Question: I am developing a controller in which I consult information and the results are shown in the view of my controller and I send them via email by pressing a "Send Email" button.
Here is an example:

But when I want to pass my LINQ results to the 'SendEmail()' method, I get an error.
The LINQ results are:
<URL>
Here is my controller
'''
using System;
using System.IO;
using System.Text;
using System.Collections.Generic;
using System.Linq;
using System.Web;
using System.Net.Mail;
using System.Web.Mvc;
namespace MvcInventory.Controllers
{
public class HomeController : Controller
{
public ActionResult Index()
{
Entities db = new Entities();
var s = from sw in db.TB_RS_PROD.Where(x => x.IDPROD == 1)
select sw;
ViewData["email"] = s;
return View(s);
}
protected string RenderPartialViewToString(string viewName, object model)
{
if (string.IsNullOrEmpty(viewName))
viewName = ControllerContext.RouteData.GetRequiredString("action");
ViewData.Model = model;
using (StringWriter sw = new StringWriter())
{
ViewEngineResult viewResult = ViewEngines.Engines.FindPartialView(ControllerContext, viewName);
ViewContext viewContext = new ViewContext(ControllerContext, viewResult.View, ViewData, TempData, sw);
viewResult.View.Render(viewContext, sw);
return sw.GetStringBuilder().ToString();
}
}
public ActionResult SendEmail()
{
var htmlp = RenderPartialViewToString("~/Views/Home/Index.cshtml", ViewData["email"]);
SmtpClient SmtpServer = new SmtpClient();
MailMessage mail = new MailMessage();
SmtpServer.Credentials = new System.Net.NetworkCredential("IT@serv.com", "");
SmtpServer.Port = 25;
SmtpServer.Host = "150.147.12.155";
mail = new MailMessage();
mail.From = new MailAddress("IT@serv.com", "IT TEAM");
mail.To.Add("sz@serv.com");
mail.Subject = "Request";
mail.IsBodyHtml = true;
mail.Body = htmlp;
mail.Priority = MailPriority.High;
SmtpServer.Send(mail);
return View("~/Views/Home/About.cshtml");
}
}
}
'''
My view
'''
@model IEnumerable<MvcInventory.TB_RS_PROD>
@{
}
<html>
<table class="table table-striped">
<tr>
<td>ID PRODUCT</td>
<td>PRODUCT NAME</td>
<td>QUIANTITY</td>
<td>DATE</td>
<td>STATUS</td>
</tr>
@foreach (var item in Model)
{
<tr>
<td>@item.IDPROD</td>
<td>@item.PROD_NAME</td>
<td>@item.QUANTITY</td>
<td>@item.UPDATE_DATE</td>
<td>@item.STATUS</td>
</tr>
}
</table>
<button onclick="location.href='@Url.Action("SendEmail","Home")'">Send Email</button>
</html>
'''
I wanted to do it through 'ViewData["email"]' since I understand that this way the values can be passed.
Even so, I don't know how to solve this problem. It works if i put a static value but i need to put the LINQ result.
What should I do so that when I click the button I can send the email?
Thank you.
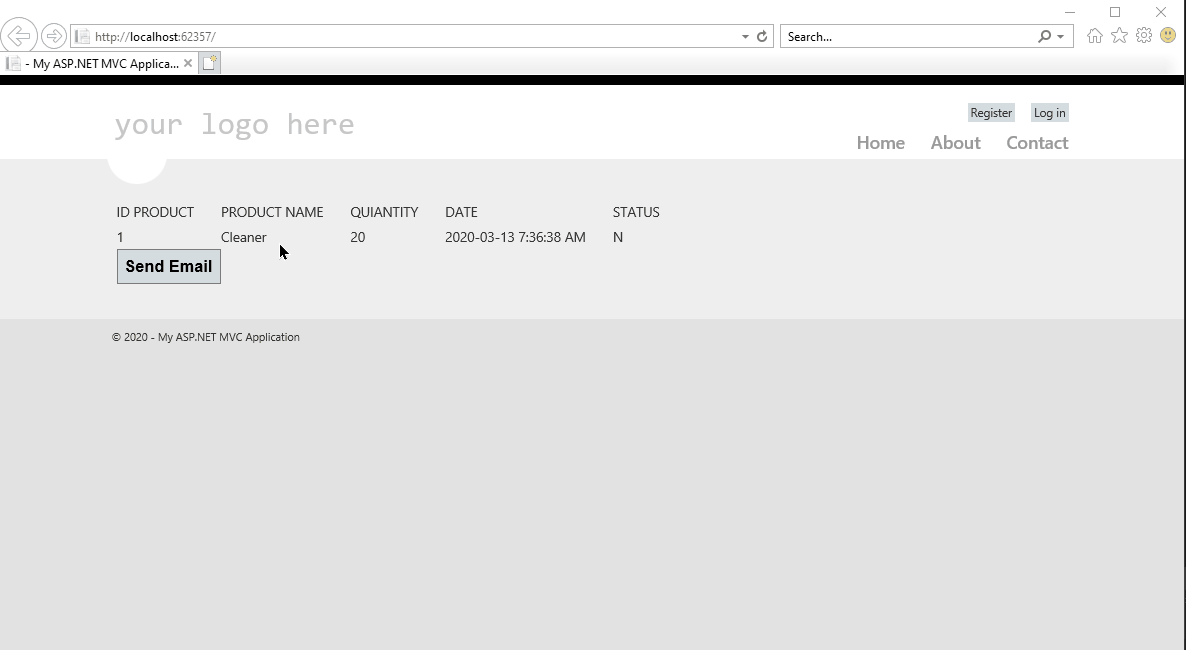
Answer: Hi you can use TempData["email"] = s; in your Index also use TempData.keep("email") after and in your sendEmail method get this TempData["email"].